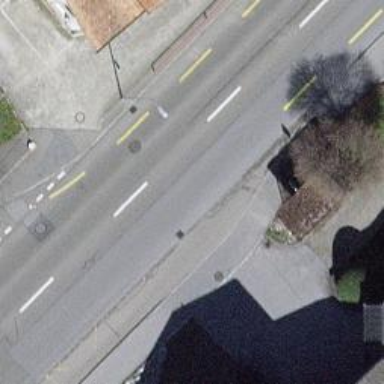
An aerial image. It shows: Bus stop with shelter. It is platform for public transport.